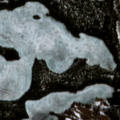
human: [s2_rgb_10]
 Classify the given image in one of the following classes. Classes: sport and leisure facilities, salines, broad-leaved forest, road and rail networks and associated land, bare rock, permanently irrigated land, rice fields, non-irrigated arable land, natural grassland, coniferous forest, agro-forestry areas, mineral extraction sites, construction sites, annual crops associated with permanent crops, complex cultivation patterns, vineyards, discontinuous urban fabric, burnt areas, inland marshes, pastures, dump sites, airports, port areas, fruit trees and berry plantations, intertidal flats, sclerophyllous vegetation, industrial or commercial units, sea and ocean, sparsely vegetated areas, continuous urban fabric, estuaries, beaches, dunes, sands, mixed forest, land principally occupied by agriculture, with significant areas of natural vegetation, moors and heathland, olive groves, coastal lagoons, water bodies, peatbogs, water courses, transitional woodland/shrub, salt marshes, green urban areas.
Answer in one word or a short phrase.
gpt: land principally occupied by agriculture, with significant areas of natural vegetation, coniferous forest, water bodies